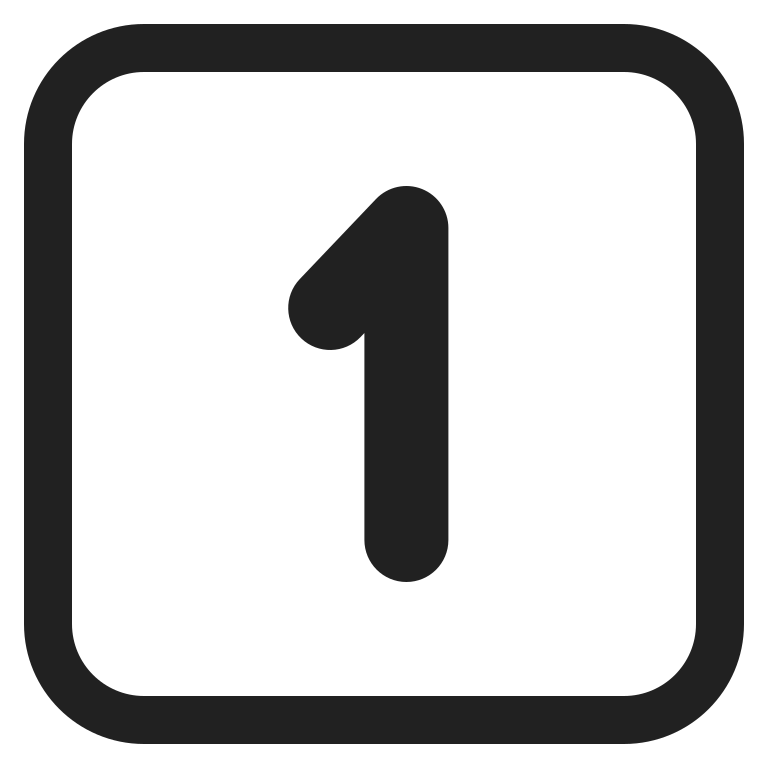
keycap 1 high contrast